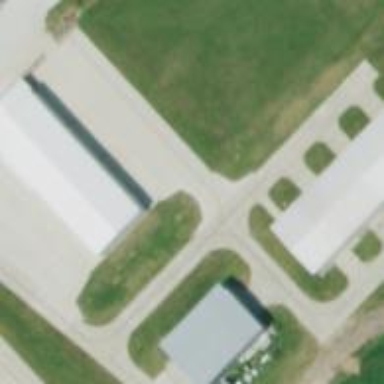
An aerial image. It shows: Image of taxiway at airport.